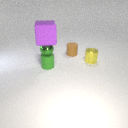
small brown rubber cylinder behind small green rubber cylinder